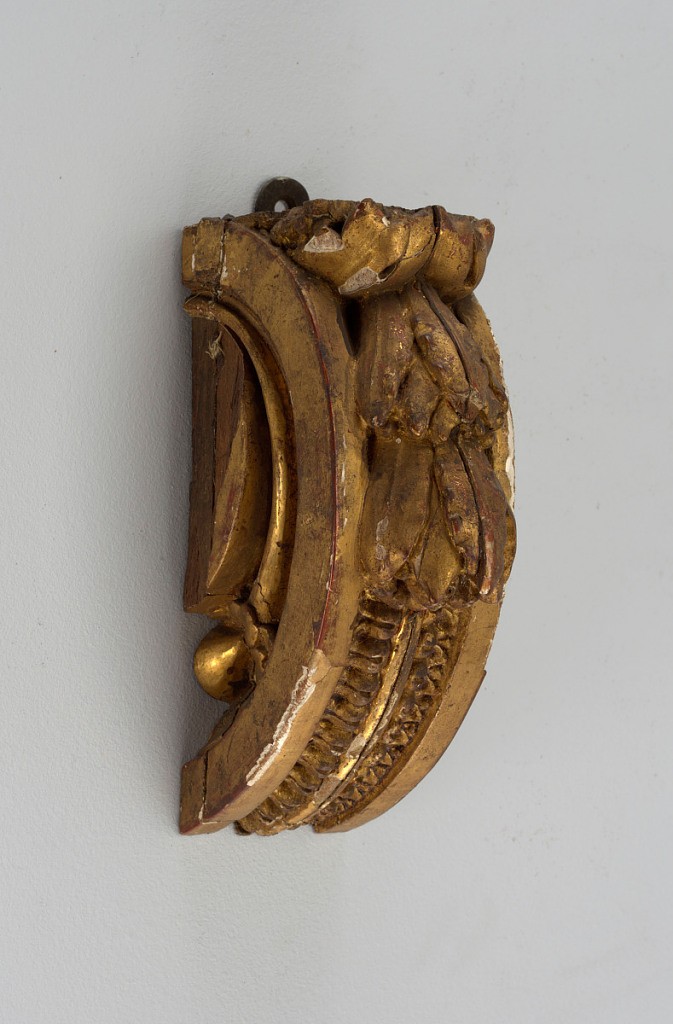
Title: Bracket
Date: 1780
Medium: wood, gilded
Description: Bracket fragment, portion of a console, with laurel and acanthus decoration.